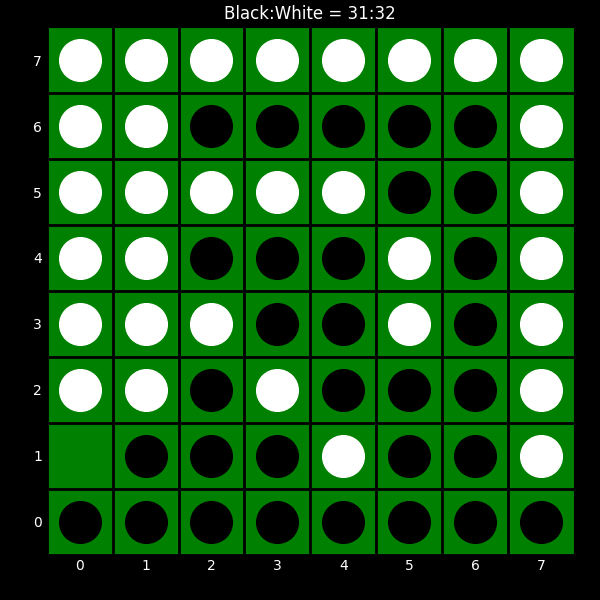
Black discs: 31
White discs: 32